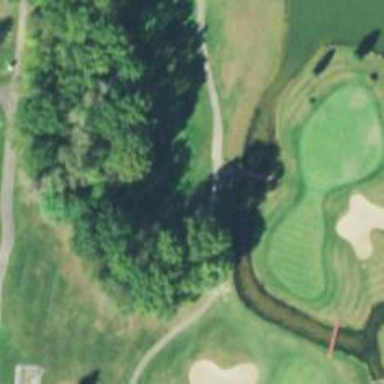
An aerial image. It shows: Path used for both walking and golf.